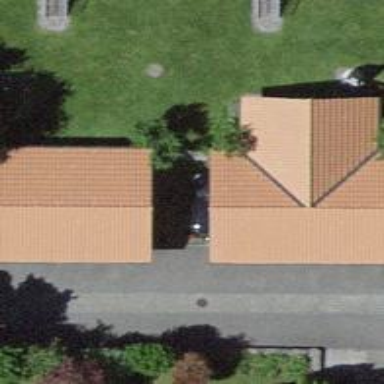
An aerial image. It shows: Building with gabled roof.